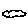
Label: cloud